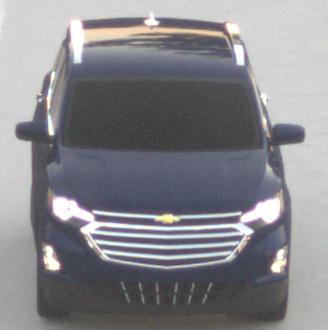
Make: Chevrolet
Model: Equinox
Detailed model: Gen. 2
Model produced from: 2015
Model produced until: 2017
Doors: 5
Color: blue
Road condition: dry road
Daytime: sunrise or sunset
Contrast: low contrast